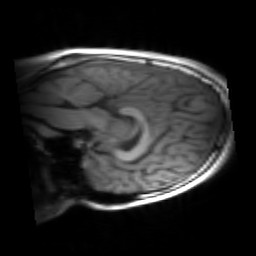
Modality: inplaneT1
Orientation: sagittal
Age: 19
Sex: male
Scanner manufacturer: siemens
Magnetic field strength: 3 T
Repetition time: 1.2 s
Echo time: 0.00251 s